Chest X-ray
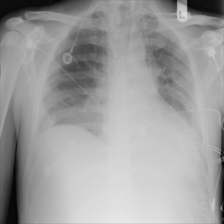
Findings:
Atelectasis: positive
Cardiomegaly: negative
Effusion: negative
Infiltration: positive
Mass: negative
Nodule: negative
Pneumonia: negative
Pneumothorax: negative
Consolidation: negative
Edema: negative
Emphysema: negative
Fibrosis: negative
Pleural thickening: negative
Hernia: negative